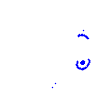
Particle: proton